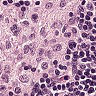
Metastatic tissue present: no